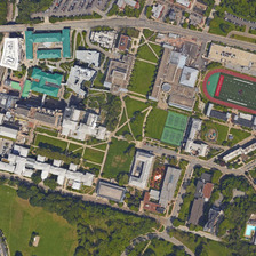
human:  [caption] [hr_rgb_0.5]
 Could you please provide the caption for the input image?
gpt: The school has many perfect building facilities.

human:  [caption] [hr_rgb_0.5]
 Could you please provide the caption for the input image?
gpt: The school has a lot of perfect construction facilities.

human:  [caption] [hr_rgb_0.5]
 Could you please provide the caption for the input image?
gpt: TEM School has a complete set of building facilities.

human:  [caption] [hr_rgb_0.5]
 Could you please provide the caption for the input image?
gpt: The school has a large number of perfect building structures.

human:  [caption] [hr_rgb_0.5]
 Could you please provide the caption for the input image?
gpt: TEM School has a series of well-equipped building structures.